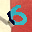
Label: 6